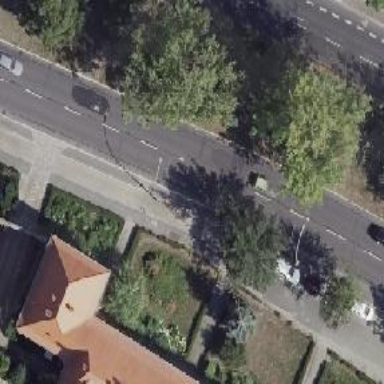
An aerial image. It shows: Avenue lined with broadleaved deciduous trees.